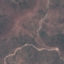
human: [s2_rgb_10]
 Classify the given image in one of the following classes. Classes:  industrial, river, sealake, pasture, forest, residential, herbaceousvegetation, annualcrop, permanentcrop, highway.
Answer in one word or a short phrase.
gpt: HerbaceousVegetation